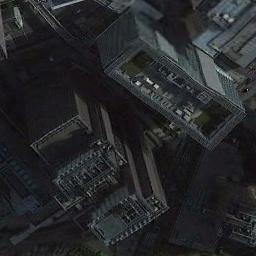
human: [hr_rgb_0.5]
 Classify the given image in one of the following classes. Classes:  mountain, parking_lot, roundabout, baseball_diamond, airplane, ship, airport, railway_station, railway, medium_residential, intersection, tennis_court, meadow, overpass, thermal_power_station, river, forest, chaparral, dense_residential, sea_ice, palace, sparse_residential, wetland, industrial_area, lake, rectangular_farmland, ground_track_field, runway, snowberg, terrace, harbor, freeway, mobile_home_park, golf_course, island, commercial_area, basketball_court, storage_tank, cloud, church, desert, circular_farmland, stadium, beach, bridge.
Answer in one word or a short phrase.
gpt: commercial_area